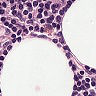
Metastatic tissue present: no